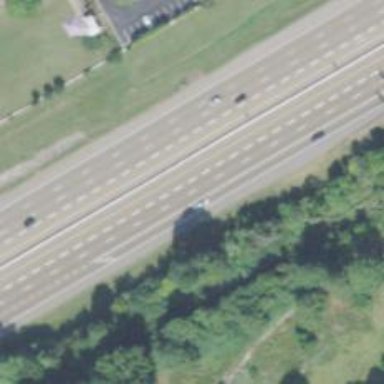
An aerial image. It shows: Motorway junction.